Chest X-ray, PA view. Patient: 59 years old, sex M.
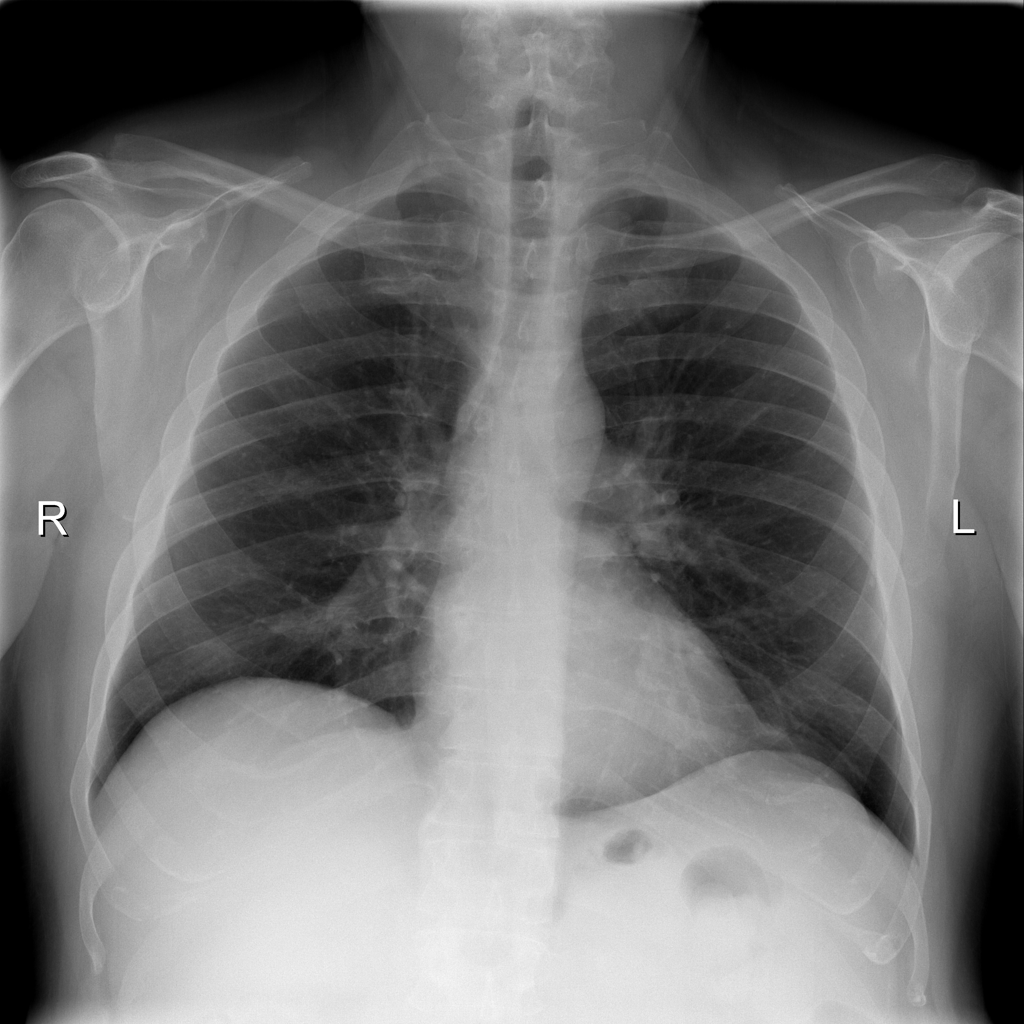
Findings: No Finding